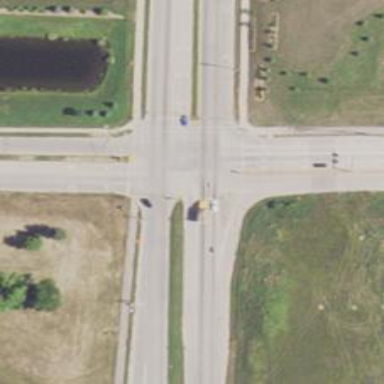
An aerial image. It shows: Crossing on the road with transverse markings.